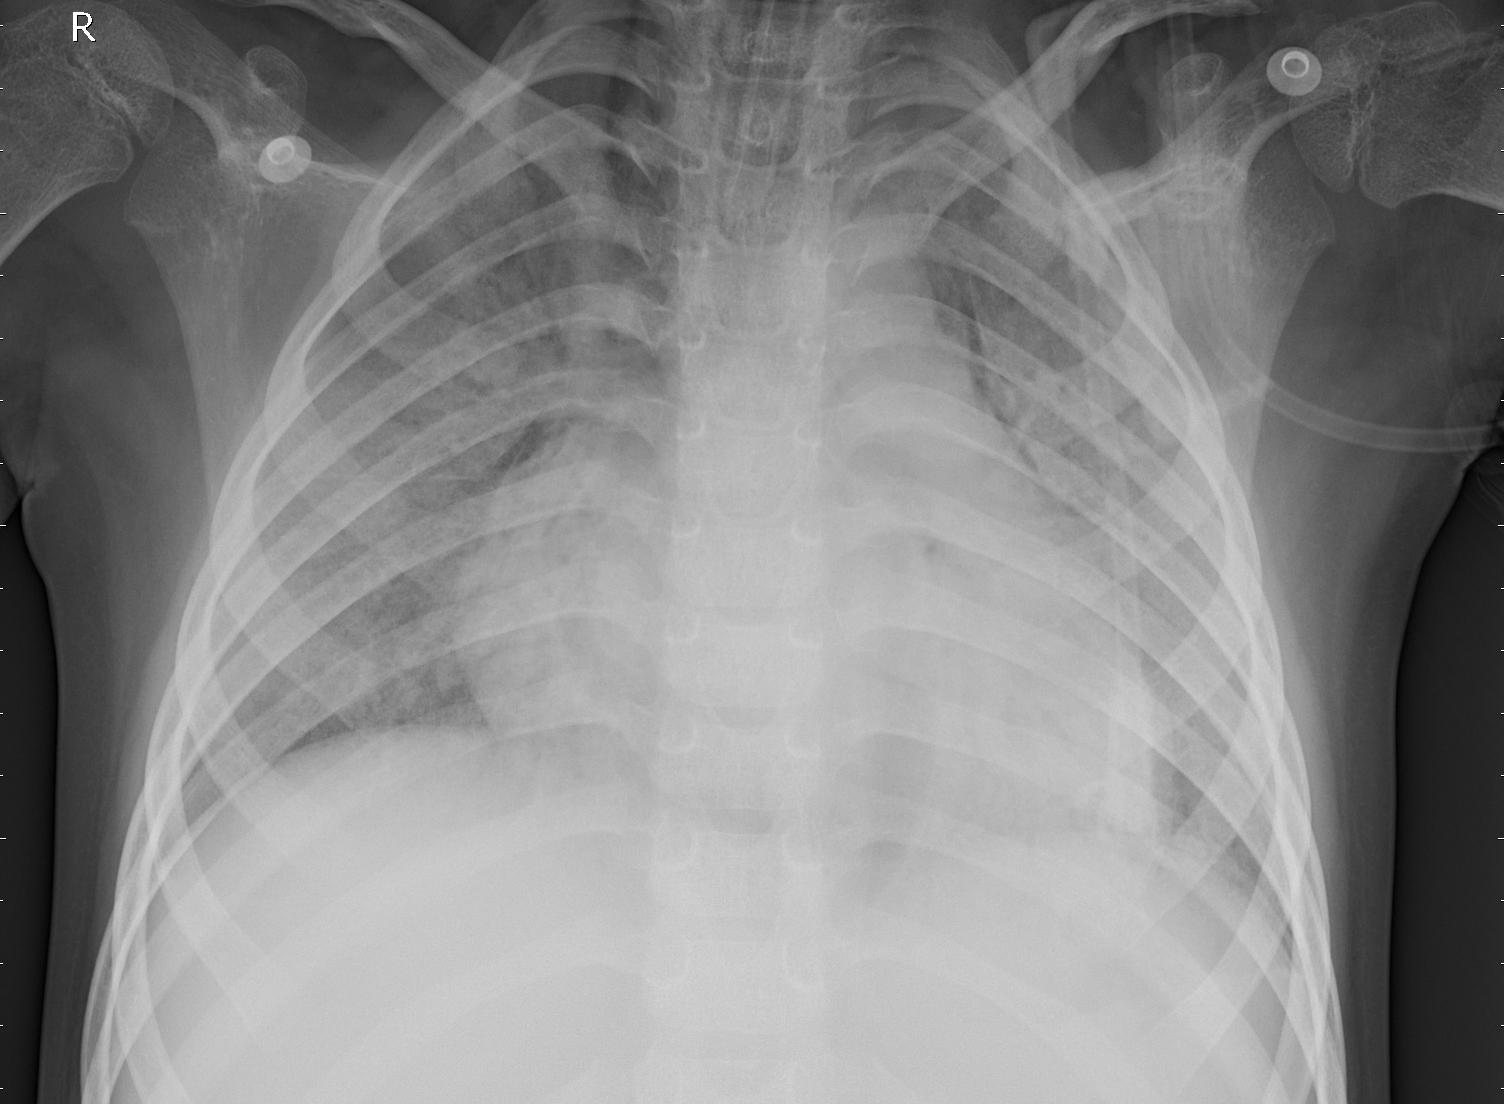
Diagnosis: PNEUMONIA